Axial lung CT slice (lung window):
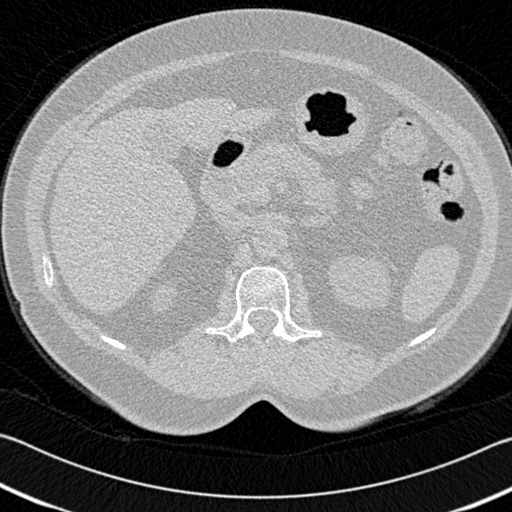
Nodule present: no